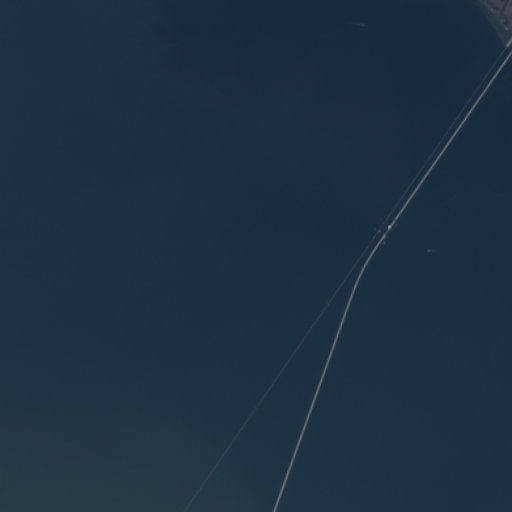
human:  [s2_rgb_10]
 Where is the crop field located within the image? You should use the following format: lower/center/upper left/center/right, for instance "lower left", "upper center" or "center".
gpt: There is no crop field in the image.